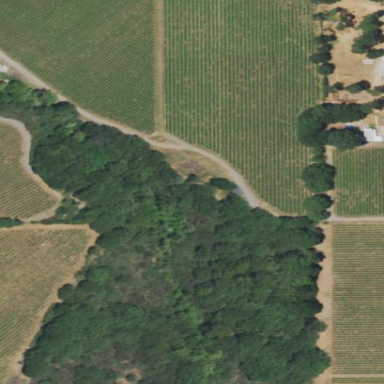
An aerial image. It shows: Vineyard growing wine grapes.